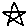
Label: star